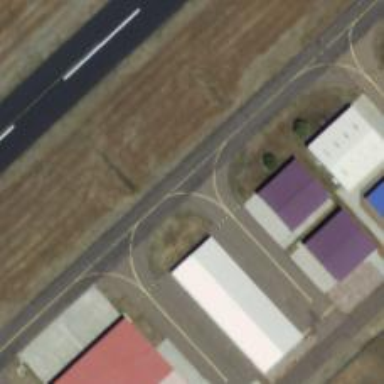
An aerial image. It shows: View of taxiway at the airport.